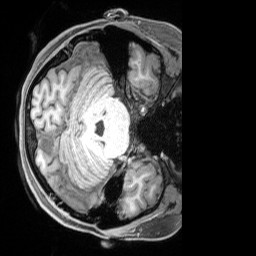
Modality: T1w
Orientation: axial
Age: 24
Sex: female
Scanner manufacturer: siemens
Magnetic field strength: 3 T
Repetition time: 2.17 s
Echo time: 0.00169 s